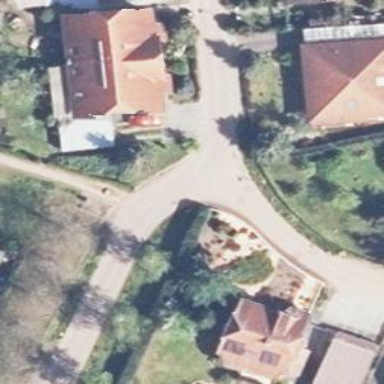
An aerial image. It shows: Residential road without sidewalk.